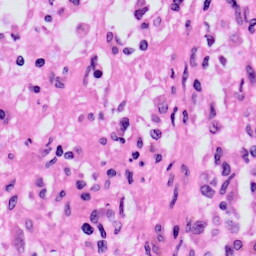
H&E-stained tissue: Skin